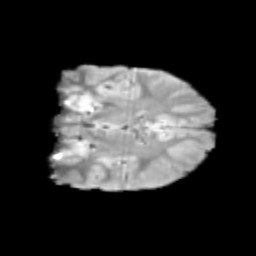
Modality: T2w
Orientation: coronal
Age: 11
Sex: male
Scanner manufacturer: siemens
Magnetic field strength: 3 T
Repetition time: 3.8 s
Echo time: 0.07 s